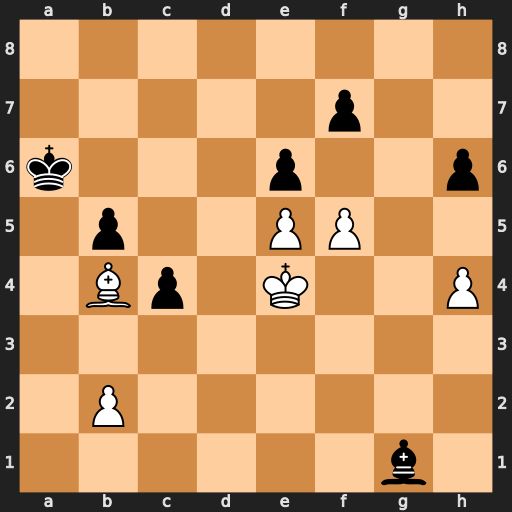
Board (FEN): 8/5p2/k3p2p/1p2PP2/1Bp1K2P/8/1P6/6b1
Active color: w
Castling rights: -
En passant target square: -
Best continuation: fxe6 fxe6 h5